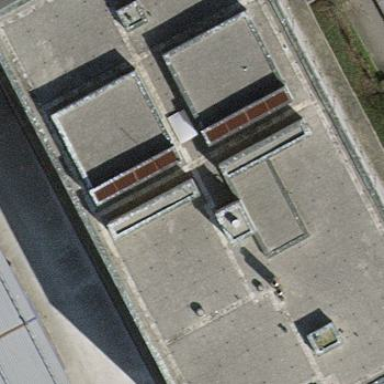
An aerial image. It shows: Office building.